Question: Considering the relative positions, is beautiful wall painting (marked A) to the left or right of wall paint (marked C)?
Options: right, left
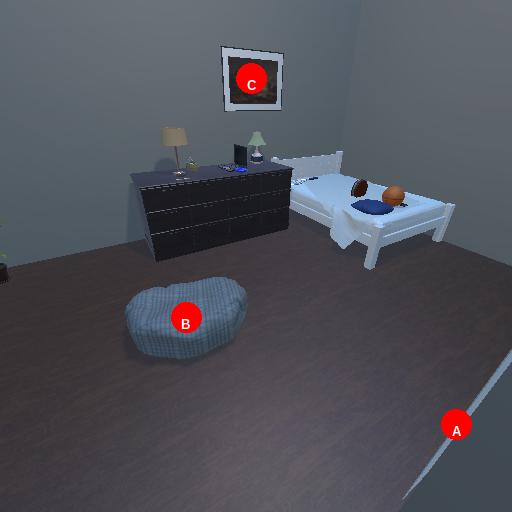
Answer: right